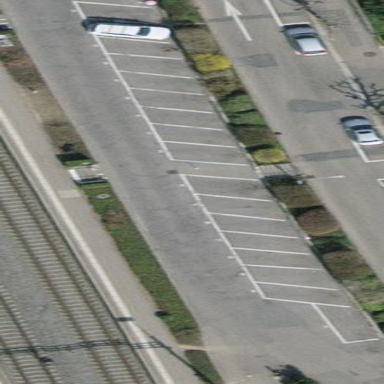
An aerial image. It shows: Parking available on the street side.